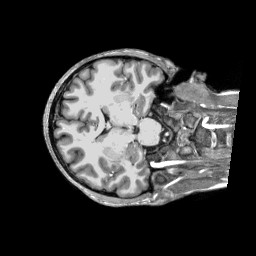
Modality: T1w
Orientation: axial